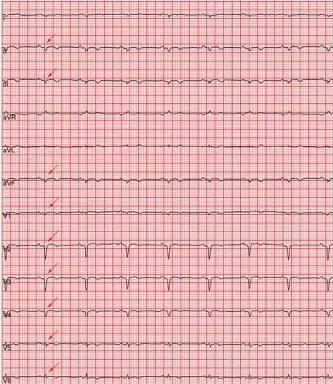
(B) Type III atrioventricular block on admission.
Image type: electrography (ekg)